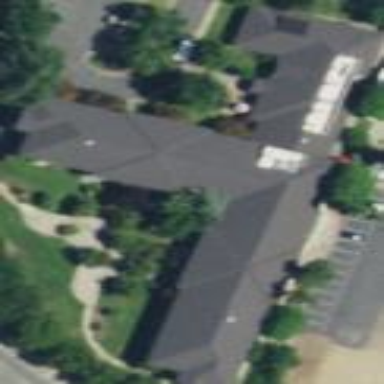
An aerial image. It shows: Nursing home building.